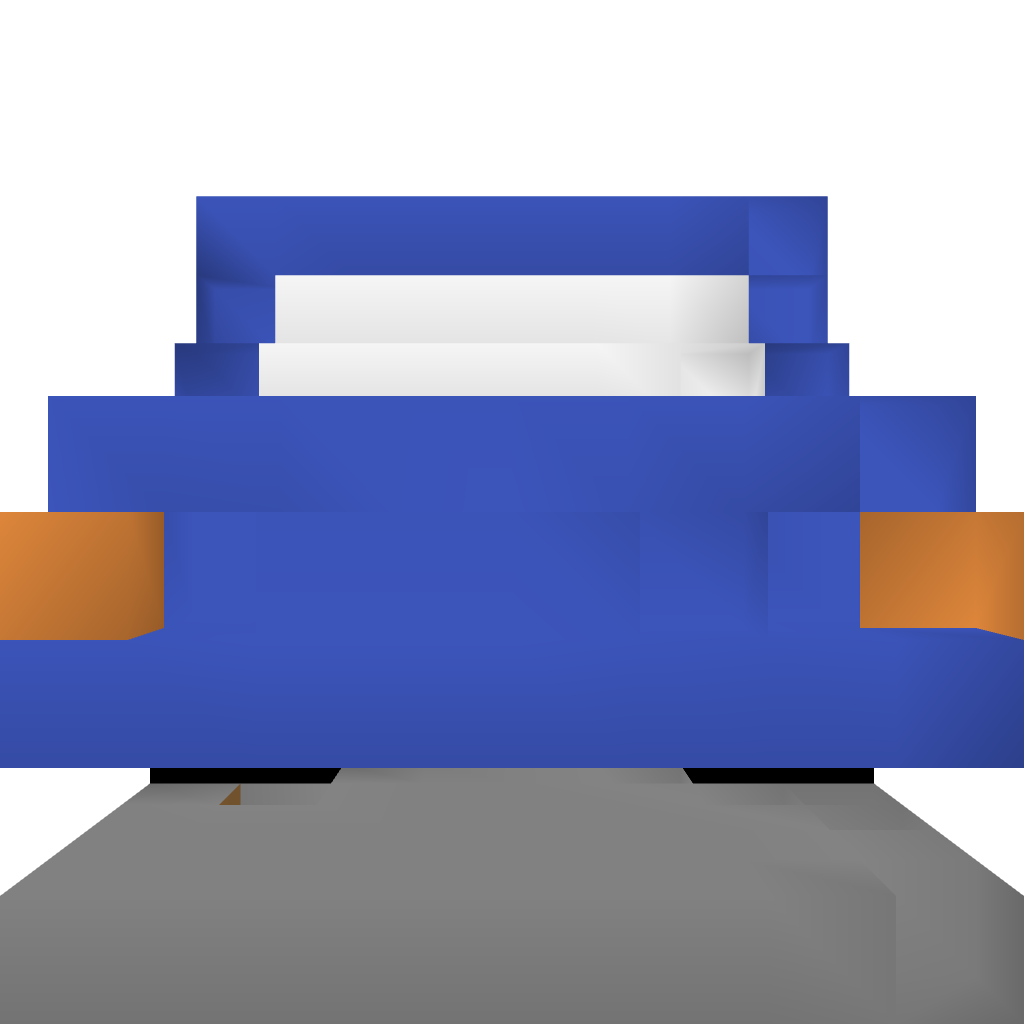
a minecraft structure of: Car House very high quality